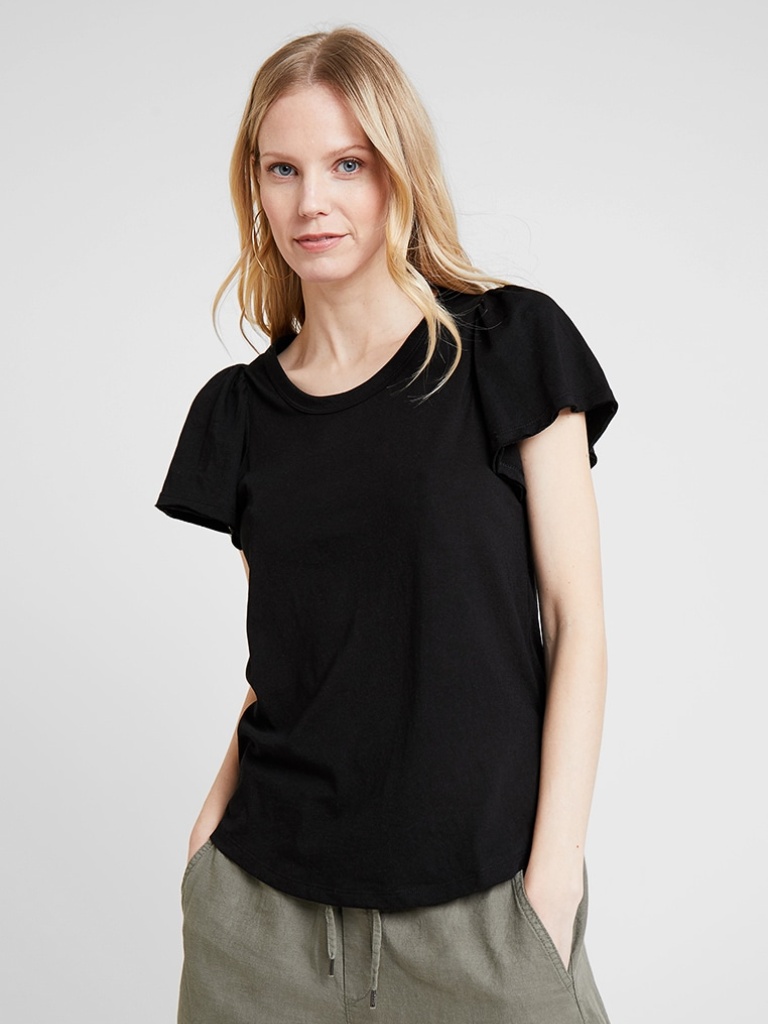
cotton relaxed short sleeve hip length Untucked crew t-shirt